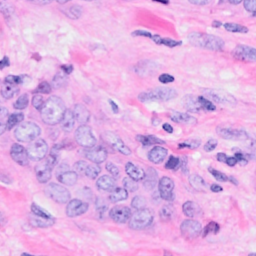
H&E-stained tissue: Breast